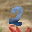
Label: 2